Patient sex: M
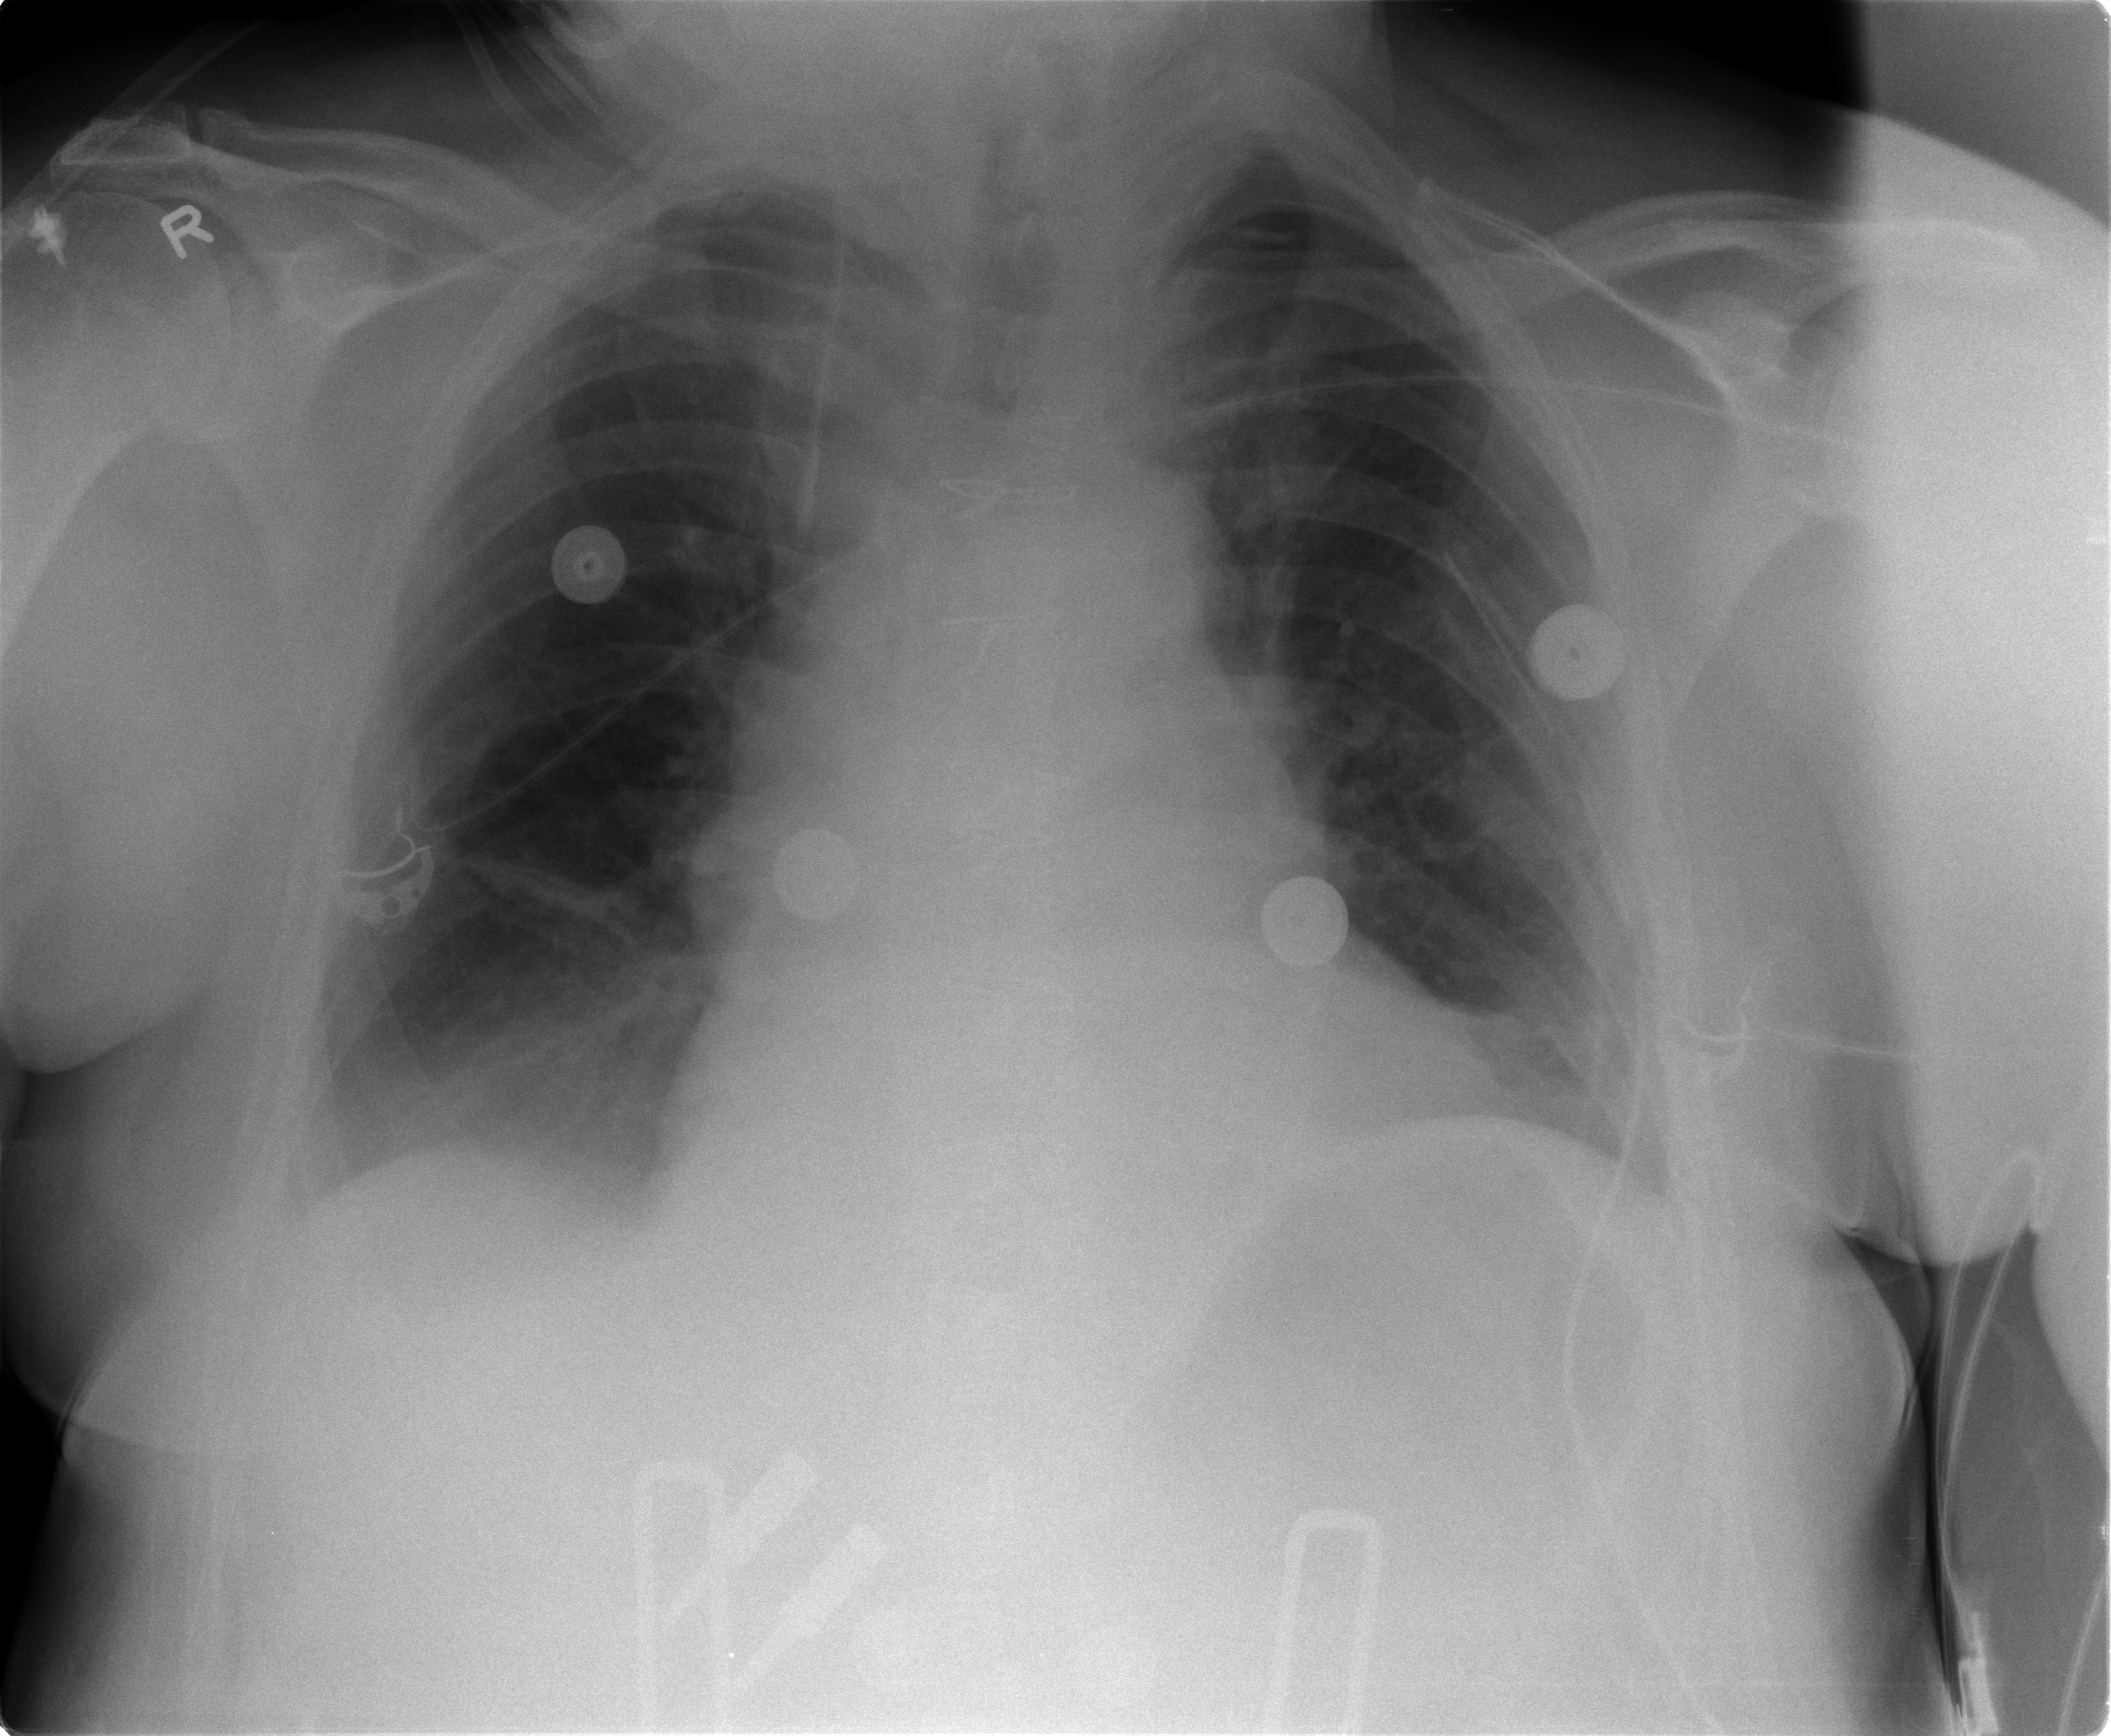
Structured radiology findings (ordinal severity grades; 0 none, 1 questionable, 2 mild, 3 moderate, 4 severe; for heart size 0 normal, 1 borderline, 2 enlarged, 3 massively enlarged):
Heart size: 2
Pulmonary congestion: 1
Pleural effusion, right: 2
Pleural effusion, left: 2
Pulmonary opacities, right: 0
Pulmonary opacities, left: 0
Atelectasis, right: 2
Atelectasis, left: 2